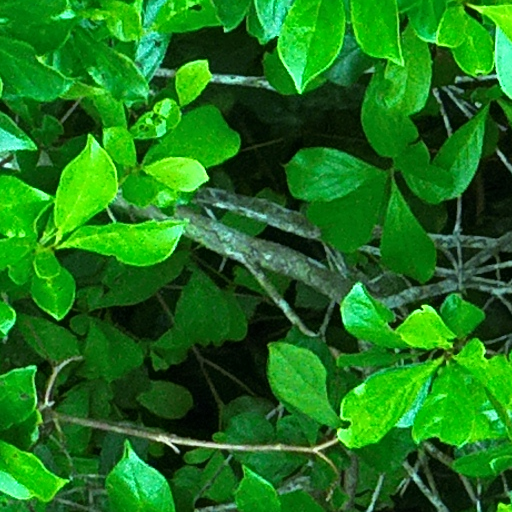
Species: Terminalia amazonia
GBIF accepted scientific name: Terminalia amazonica
Crown area (m\u00b2): 90.573